Field crop: maize
Growth stage: 2
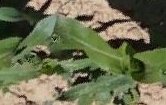
Species: maize